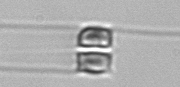
Label: Chaetoceros_similis